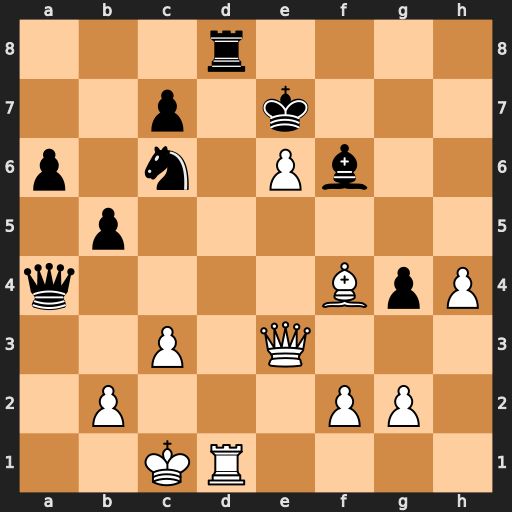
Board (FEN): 3r4/2p1k3/p1n1Pb2/1p6/q4BpP/2P1Q3/1P3PP1/2KR4
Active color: w
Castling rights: -
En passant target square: -
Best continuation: Qc5+ Kxe6 Qxc6+